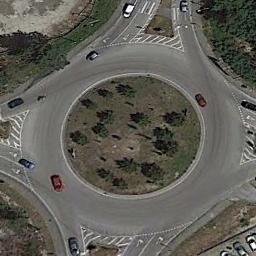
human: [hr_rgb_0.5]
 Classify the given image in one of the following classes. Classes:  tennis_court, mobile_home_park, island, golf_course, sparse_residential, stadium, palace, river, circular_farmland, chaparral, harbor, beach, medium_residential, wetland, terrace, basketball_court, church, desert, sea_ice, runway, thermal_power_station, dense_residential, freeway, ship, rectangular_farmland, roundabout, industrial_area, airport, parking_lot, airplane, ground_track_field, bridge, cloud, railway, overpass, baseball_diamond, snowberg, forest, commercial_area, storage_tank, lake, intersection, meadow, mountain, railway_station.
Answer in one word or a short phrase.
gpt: roundabout